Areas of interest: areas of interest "Science and Technology Museum"
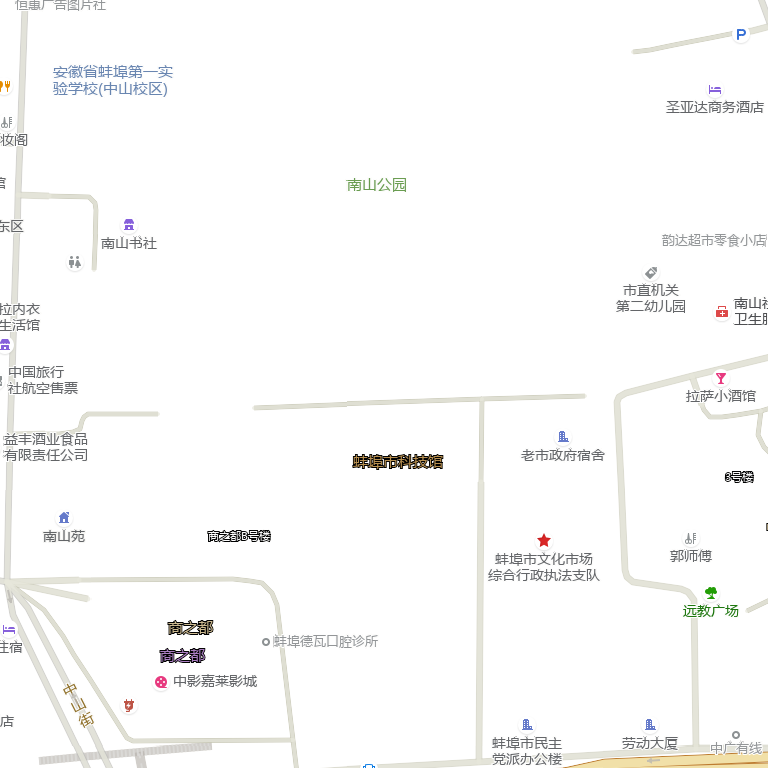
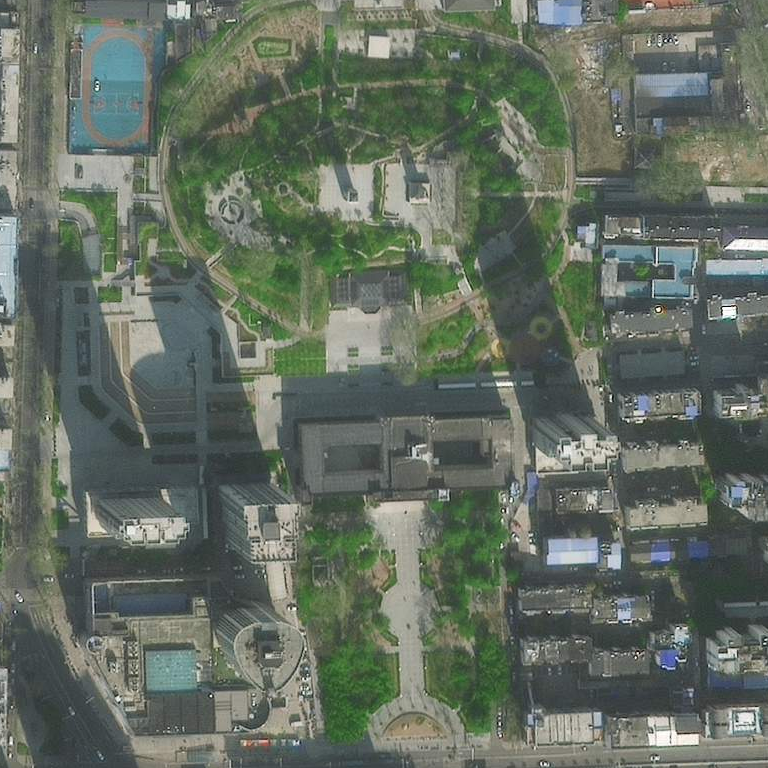